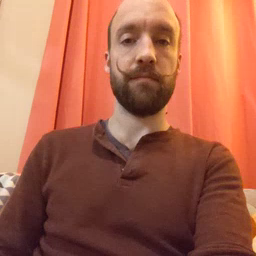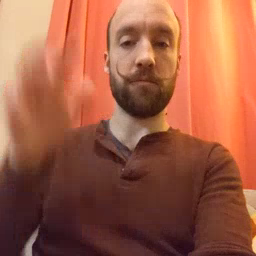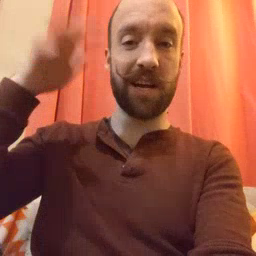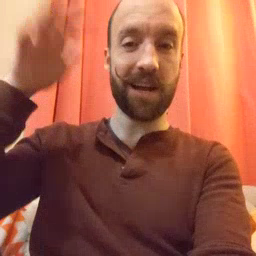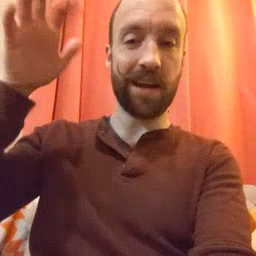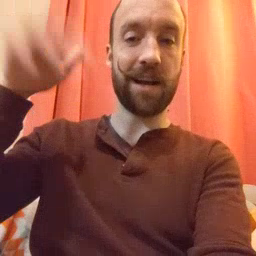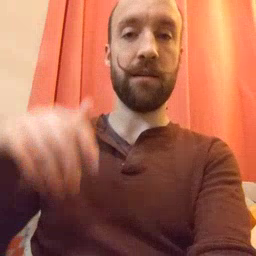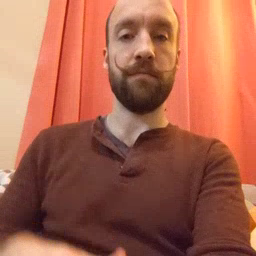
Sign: rain